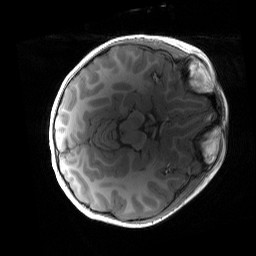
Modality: T1w
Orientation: axial
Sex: female
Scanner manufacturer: siemens
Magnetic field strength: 3 T
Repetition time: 1.9 s
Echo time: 0.00243 s